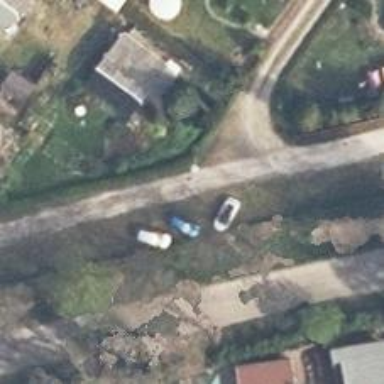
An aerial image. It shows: Residential road with dirt surface.